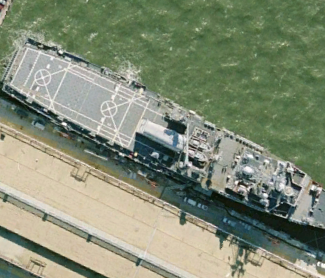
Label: combat